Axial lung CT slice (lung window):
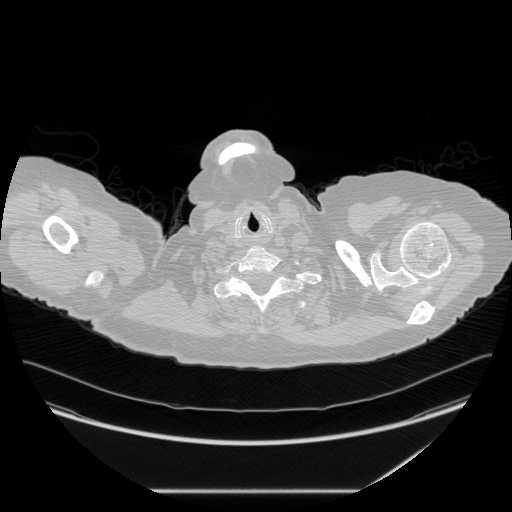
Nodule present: no